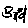
Label: bird